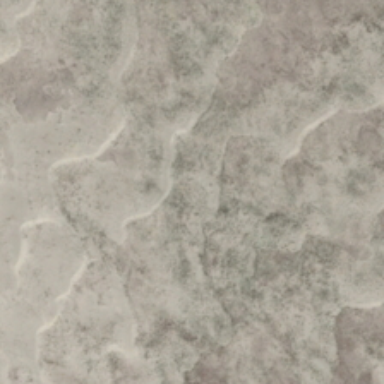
Some ripples are in a piece of yellow desert .